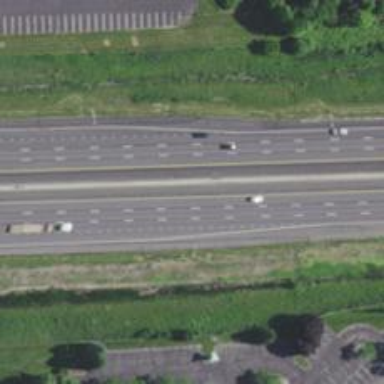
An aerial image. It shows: Motorway.